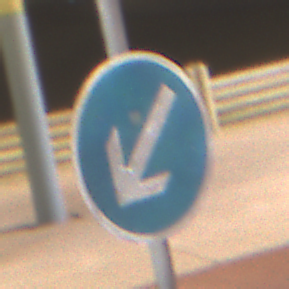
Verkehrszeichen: VorgeschriebeneVorbeifahrtLinks
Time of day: Night
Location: Outdoor (Urban)
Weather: PartlyCloudy
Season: NotSpecified
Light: Artificial